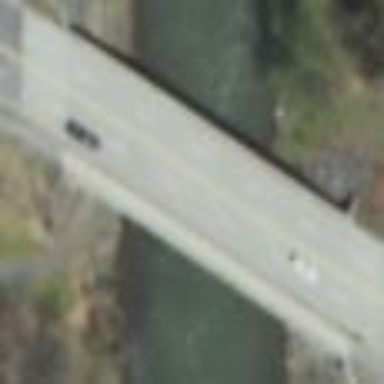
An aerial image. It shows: Man-made bridge.